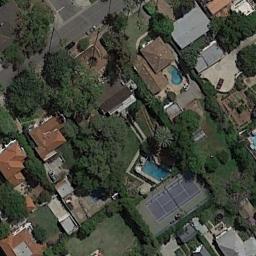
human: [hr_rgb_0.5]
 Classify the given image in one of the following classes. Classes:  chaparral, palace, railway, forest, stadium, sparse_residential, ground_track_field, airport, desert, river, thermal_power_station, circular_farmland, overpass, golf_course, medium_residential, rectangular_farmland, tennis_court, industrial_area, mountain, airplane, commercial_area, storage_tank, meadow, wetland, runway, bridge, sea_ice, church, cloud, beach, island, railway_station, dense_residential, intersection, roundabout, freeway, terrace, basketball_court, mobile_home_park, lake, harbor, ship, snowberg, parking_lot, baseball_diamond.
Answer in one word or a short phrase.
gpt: tennis_court